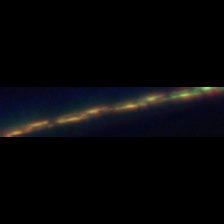
Taxon: Psuedo-nitzschia
Group: Diatoms